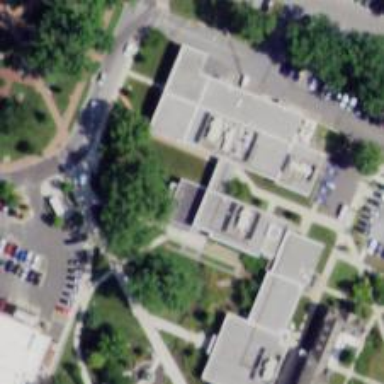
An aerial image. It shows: University.